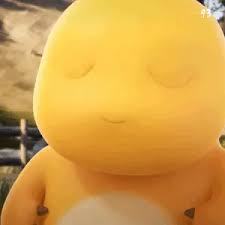
Label: nailong